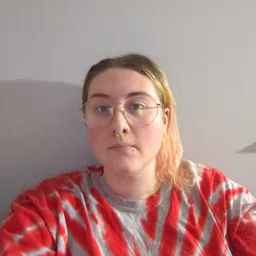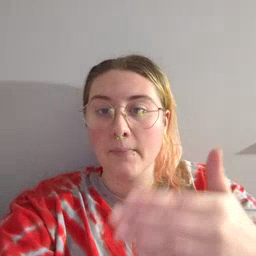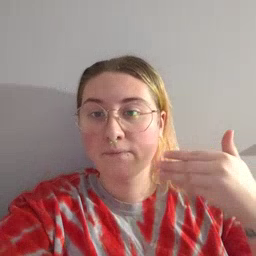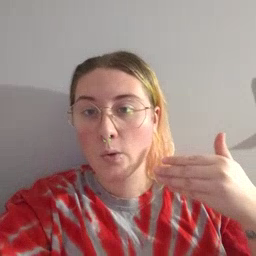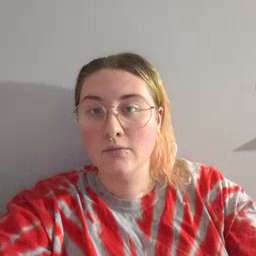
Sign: before